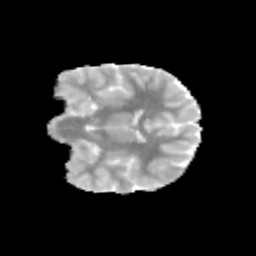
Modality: MD
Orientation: coronal
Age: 9
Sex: female
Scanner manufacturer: siemens
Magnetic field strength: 3 T
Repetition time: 3.8 s
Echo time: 0.07 s